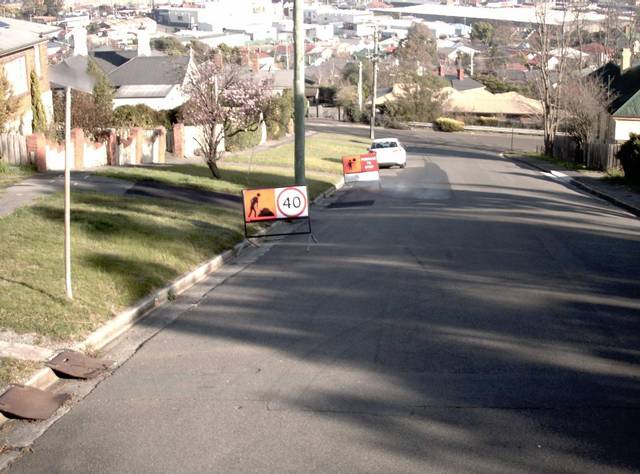
Region: Australia
Coordinates: -41.453, 147.15